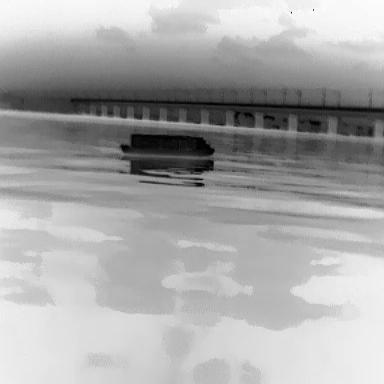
There is a fishing_boat in the infrared image.